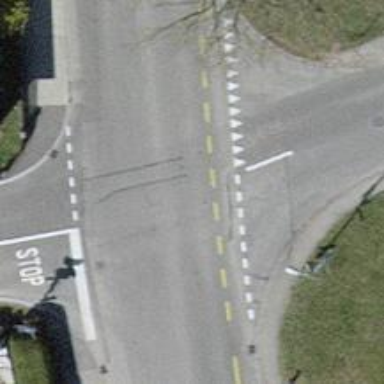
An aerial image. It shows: Road with "give way" sign.